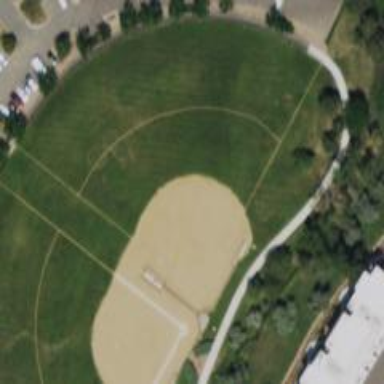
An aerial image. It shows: Baseball pitch for leisure land.